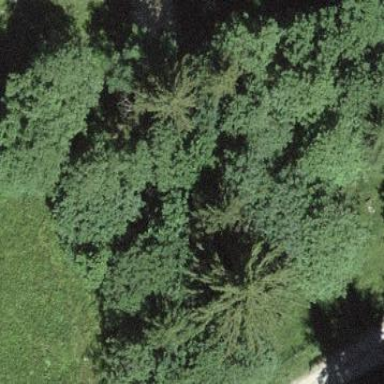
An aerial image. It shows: Forest area.